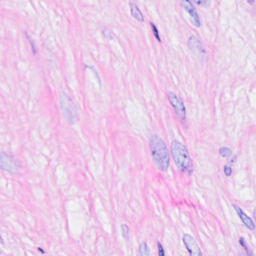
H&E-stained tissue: Breast